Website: bh-photo
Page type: customer-info-address
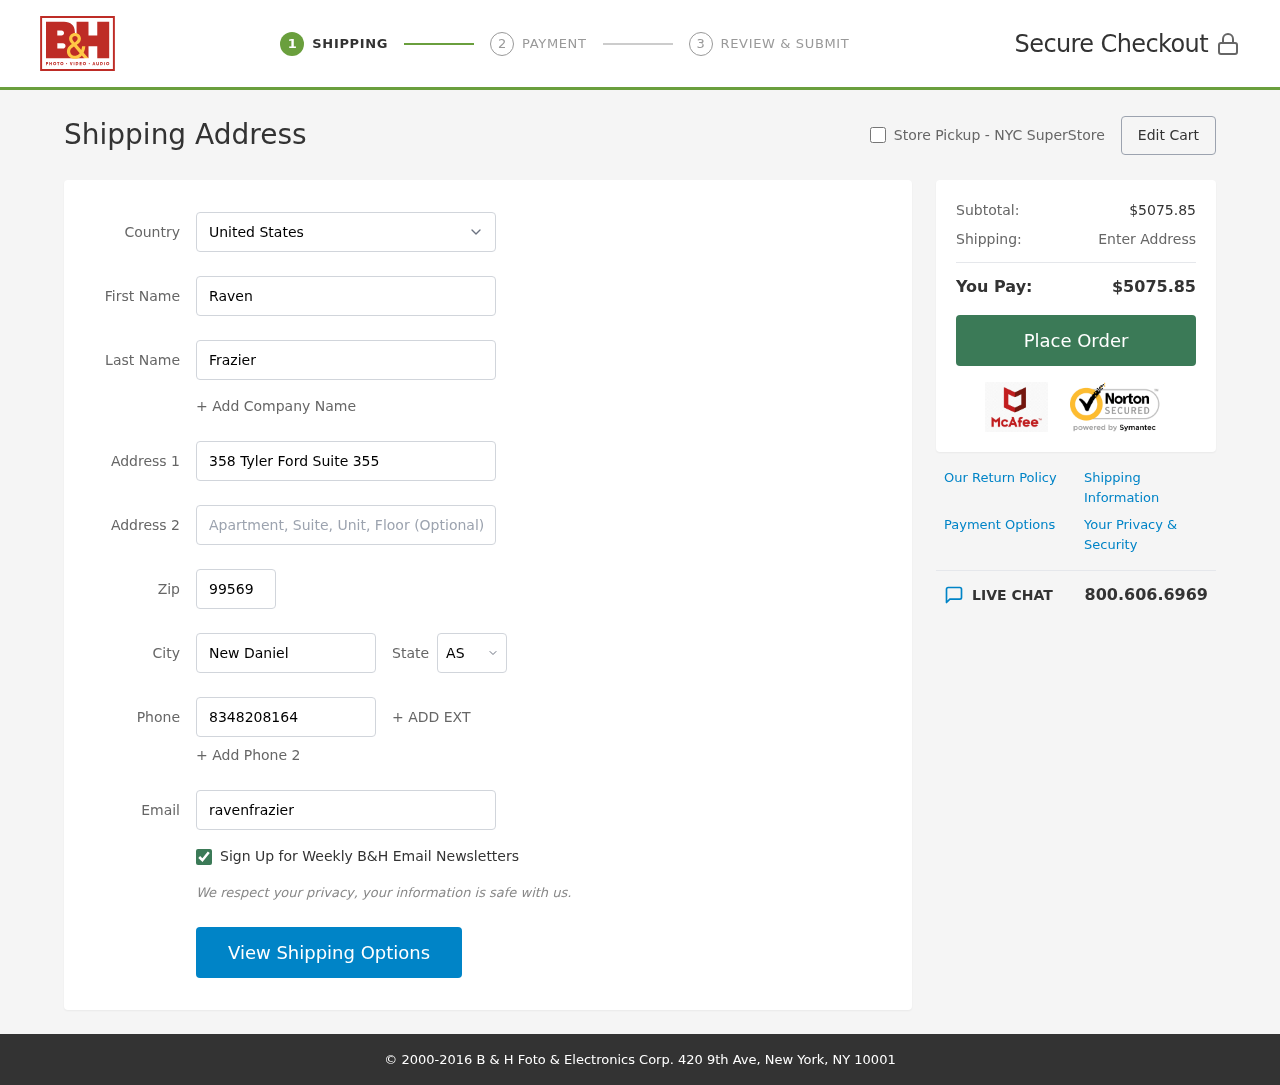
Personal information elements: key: PII_CITY
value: New Daniel
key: PII_COUNTRY
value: United States
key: PII_EMAIL
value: ravenfrazier@yahoo.com
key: PII_FIRSTNAME
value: Raven
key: PII_LASTNAME
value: Frazier
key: PII_PHONE
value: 8348208164
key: PII_POSTCODE
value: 99569
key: PII_STATE_ABBR
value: AS
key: PII_STREET
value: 358 Tyler Ford Suite 355
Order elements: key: ORDER_SUBTOTAL
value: $5075.85
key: ORDER_TOTAL
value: $5075.85